Question: I'm using the GUI of Unity 4.6 beta and I need to detect the "On Click() Down" similar to "Mouse Down". The default is mouse up.

Thanks!
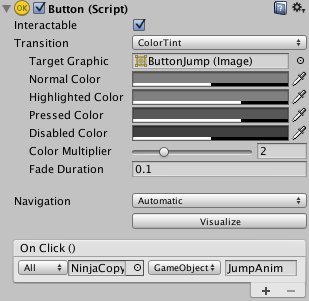
Answer: 1. First remove your OnClick() line.
2. Now, at the bottom of the inspector, click Add Component.
3. Choose Event -> Event Trigger.
4. Now Add New Event Type to choose a custom event.
5. The event you want is called Pointer Down.
Now just add your lines like you did for 'OnClick()'.
A section of a video explaining the event handler can be found <URL>.